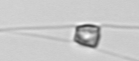
Label: Chaetoceros_danicus